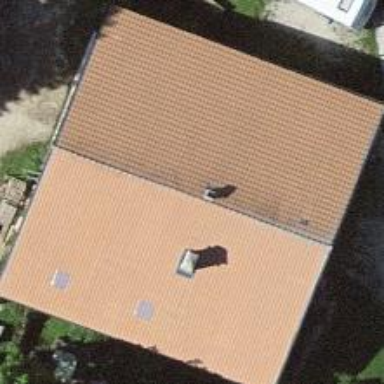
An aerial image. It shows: Farm building with hipped roof.